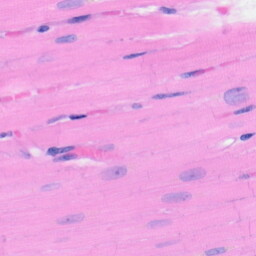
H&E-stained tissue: Heart